Question: Use - VS 2012
After restarting PC i got next - Microsoft Help Viewer 2.0 from VS 2012 show me just source code

How can i fix this?
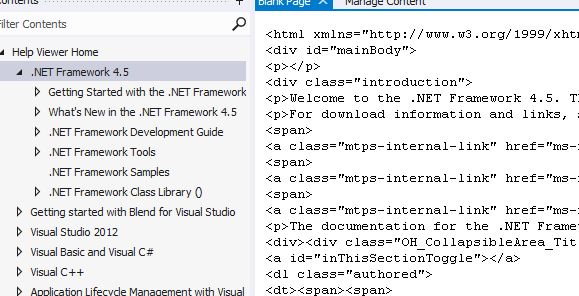
Answer: I found reason - need to change setting in IE explorer - Enable 'Open files based on content, not file extension' just reset all setting of IE